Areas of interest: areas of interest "Tianjin Huana International Golf Club"
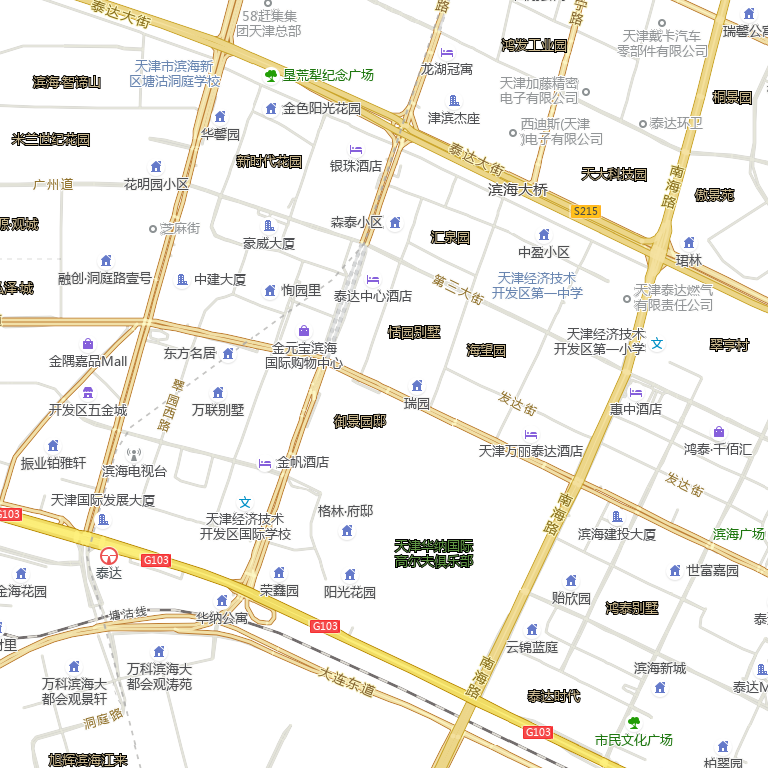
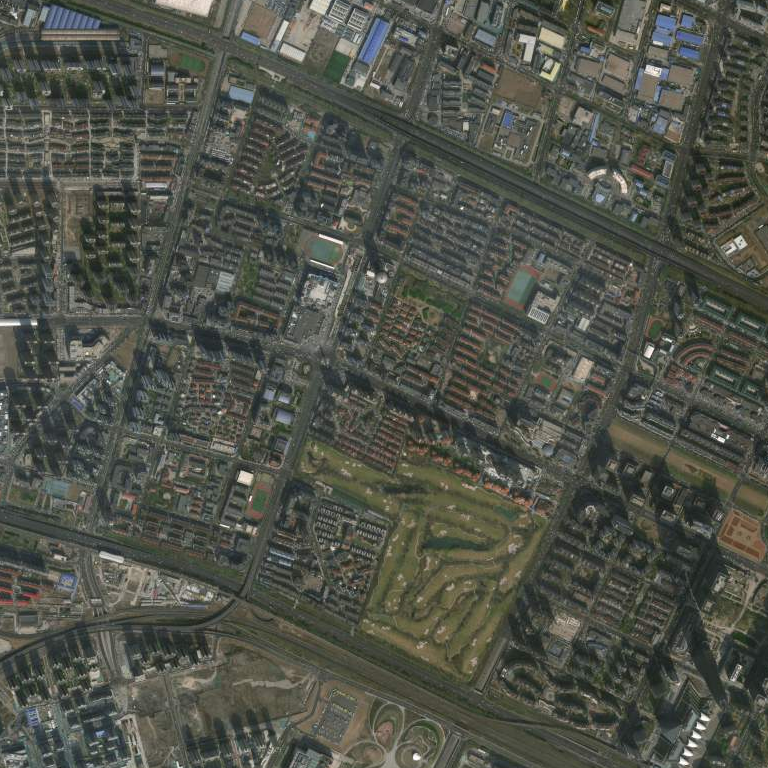